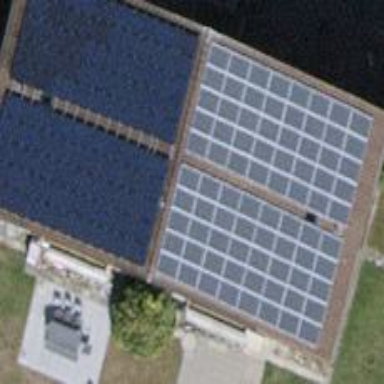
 consisting of solar photovoltaic panels."